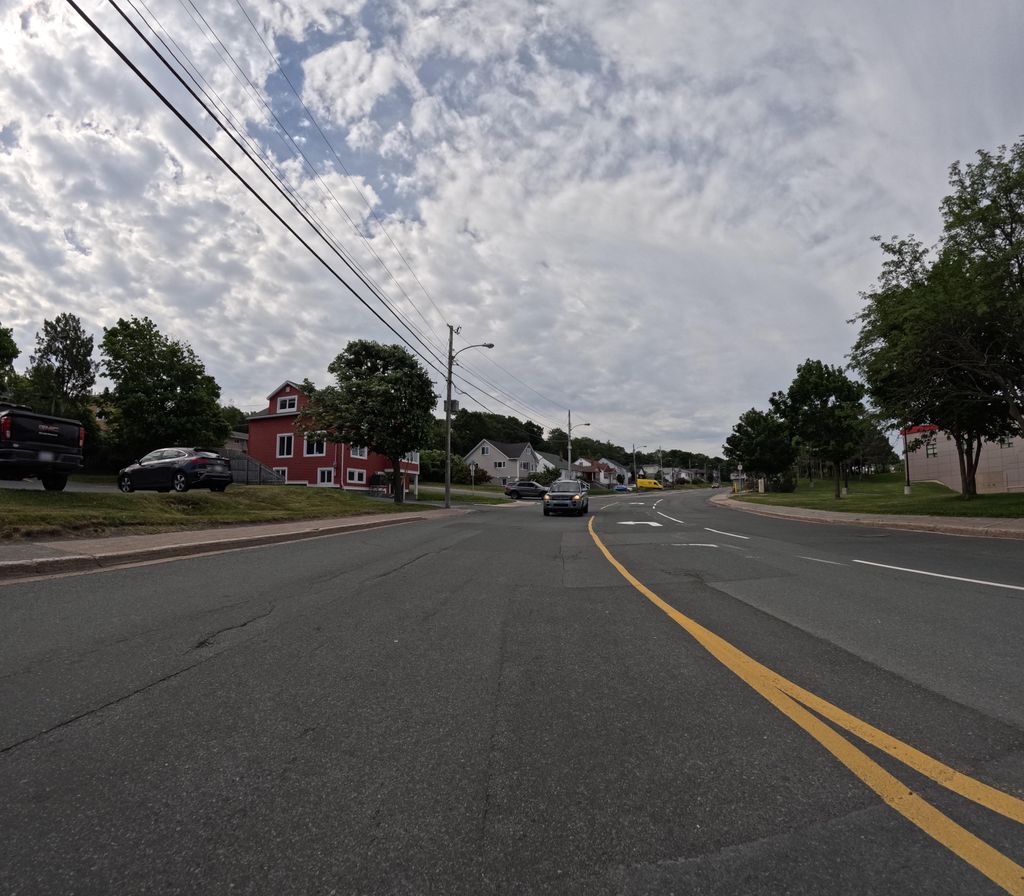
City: st_johns